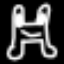
Label: frog